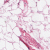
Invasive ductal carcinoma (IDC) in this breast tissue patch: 0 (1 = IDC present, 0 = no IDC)